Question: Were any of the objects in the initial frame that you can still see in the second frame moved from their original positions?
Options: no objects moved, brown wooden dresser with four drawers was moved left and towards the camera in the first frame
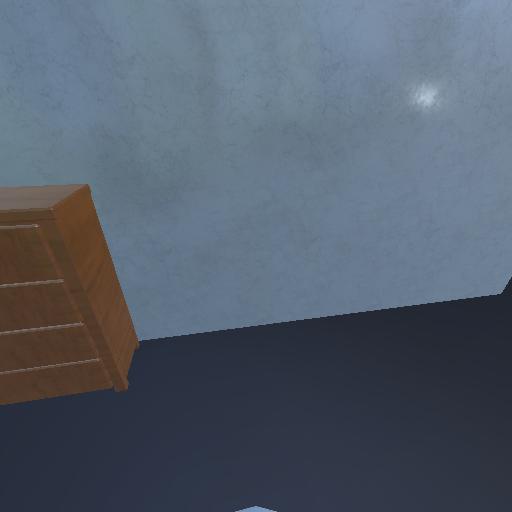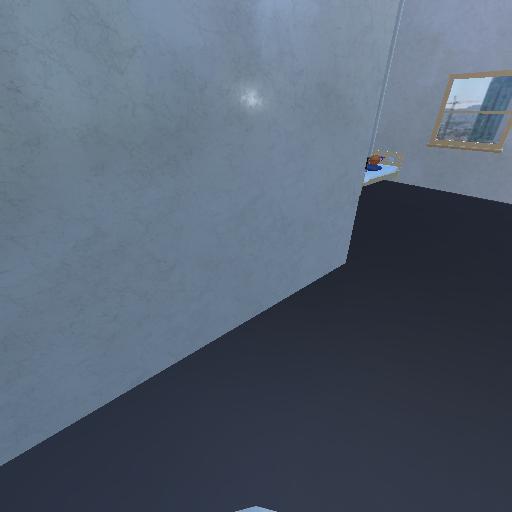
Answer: no objects moved